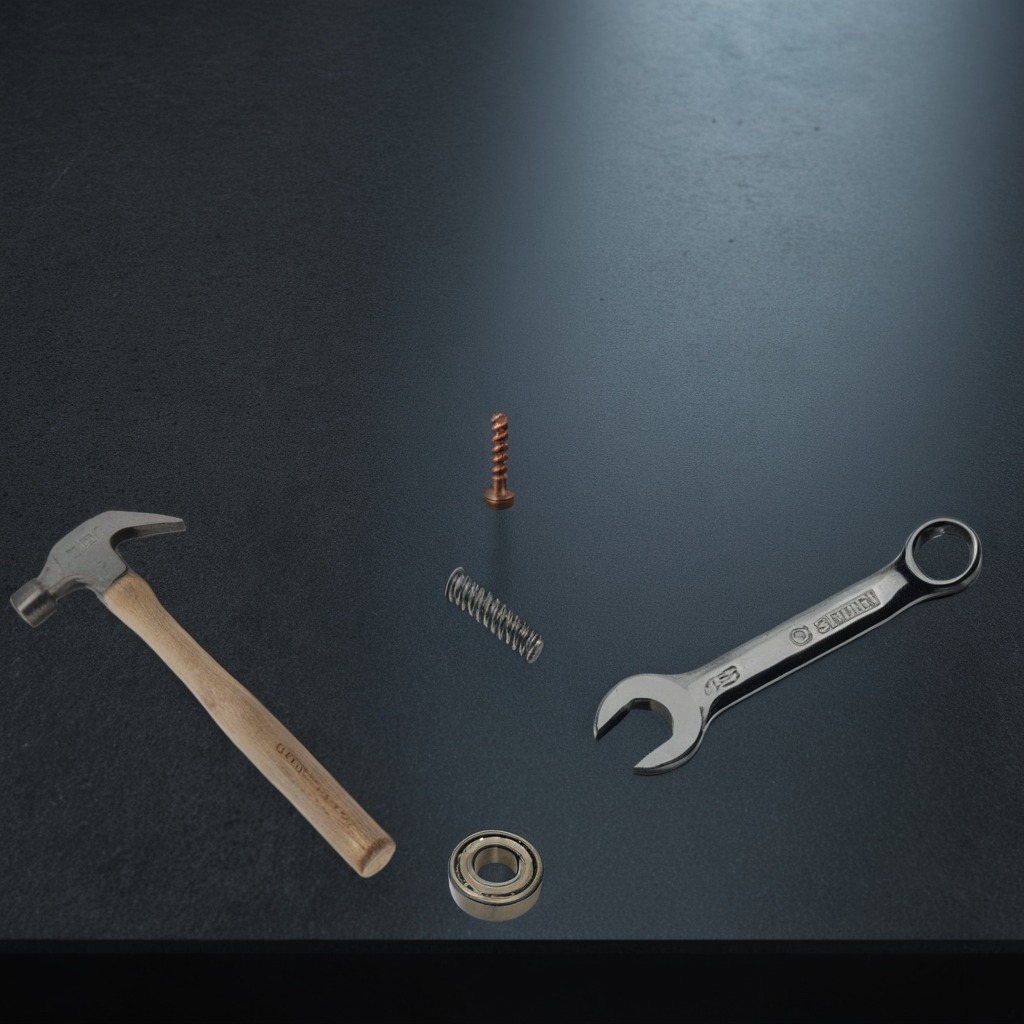
A ball bearing, a hammer, a coiled metal spring, and a wrench are lying on the clean granite table inside a workshop at night.